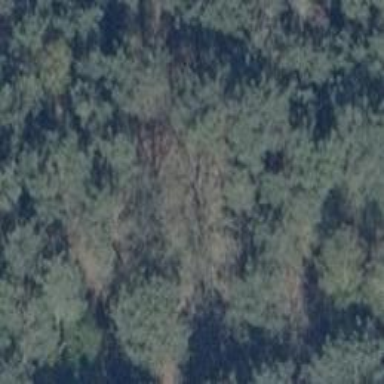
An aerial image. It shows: Natural monument - tree.